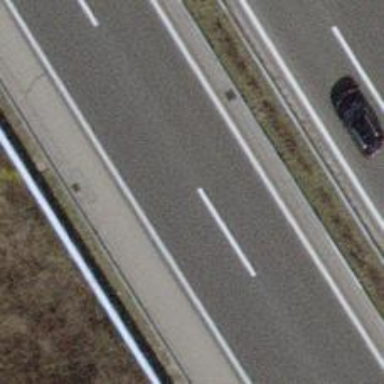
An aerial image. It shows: Asphalt motorway.